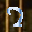
Label: 2